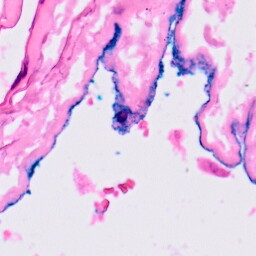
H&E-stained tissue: Lung